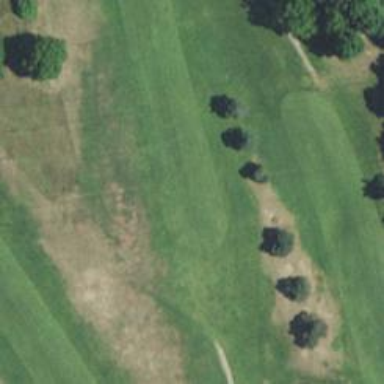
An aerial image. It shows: View of golf hole.